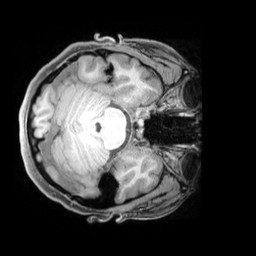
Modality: T1w
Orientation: axial
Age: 23
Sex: female
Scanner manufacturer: siemens
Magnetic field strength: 3 T
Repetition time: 1.97 s
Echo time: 0.00206 s